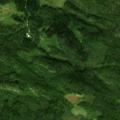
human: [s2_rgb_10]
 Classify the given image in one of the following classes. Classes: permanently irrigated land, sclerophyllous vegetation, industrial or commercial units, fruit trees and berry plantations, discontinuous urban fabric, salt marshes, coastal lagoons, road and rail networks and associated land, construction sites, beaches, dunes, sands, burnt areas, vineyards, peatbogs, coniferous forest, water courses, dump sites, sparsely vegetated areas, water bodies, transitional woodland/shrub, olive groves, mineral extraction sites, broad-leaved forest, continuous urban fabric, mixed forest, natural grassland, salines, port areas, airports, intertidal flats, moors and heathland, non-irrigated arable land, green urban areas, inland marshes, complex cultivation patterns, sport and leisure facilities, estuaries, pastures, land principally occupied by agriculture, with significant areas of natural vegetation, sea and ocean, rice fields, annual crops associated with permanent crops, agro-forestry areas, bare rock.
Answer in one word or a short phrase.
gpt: coniferous forest, mixed forest, transitional woodland/shrub